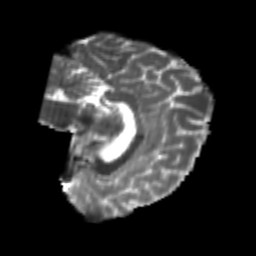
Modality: T2w
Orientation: sagittal
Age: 26
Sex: female
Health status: healthy
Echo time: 0.074 s